Field crop: maize
Growth stage: 2
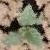
Species: datura